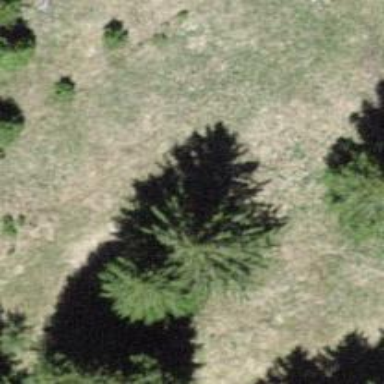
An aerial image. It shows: Needle-leaved tree in nature.